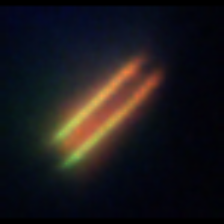
Taxon: Pennate
Group: Diatoms